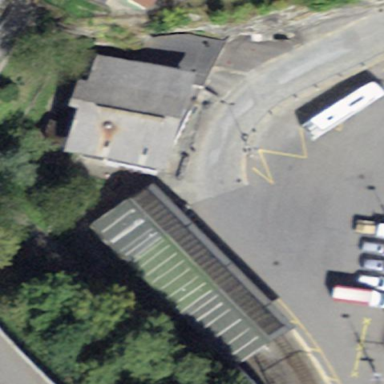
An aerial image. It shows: Engine shed with roof.